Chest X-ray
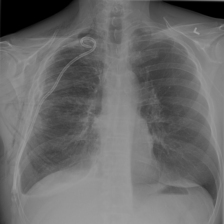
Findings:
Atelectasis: negative
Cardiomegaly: negative
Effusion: positive
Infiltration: negative
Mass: negative
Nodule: negative
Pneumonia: negative
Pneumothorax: positive
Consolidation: negative
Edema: negative
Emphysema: negative
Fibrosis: negative
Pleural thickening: negative
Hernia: negative